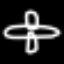
Label: airplane